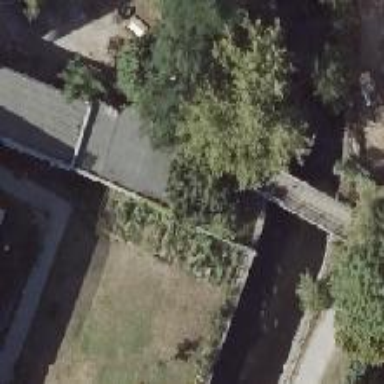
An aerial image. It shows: Footway bridge.